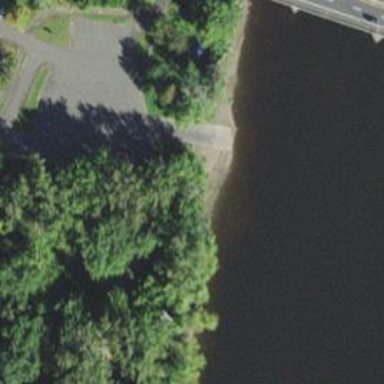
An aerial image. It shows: Slipway on leisure land.